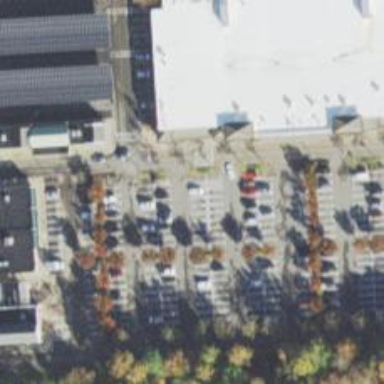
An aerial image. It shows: Parking space.